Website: macys
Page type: customer-info-address
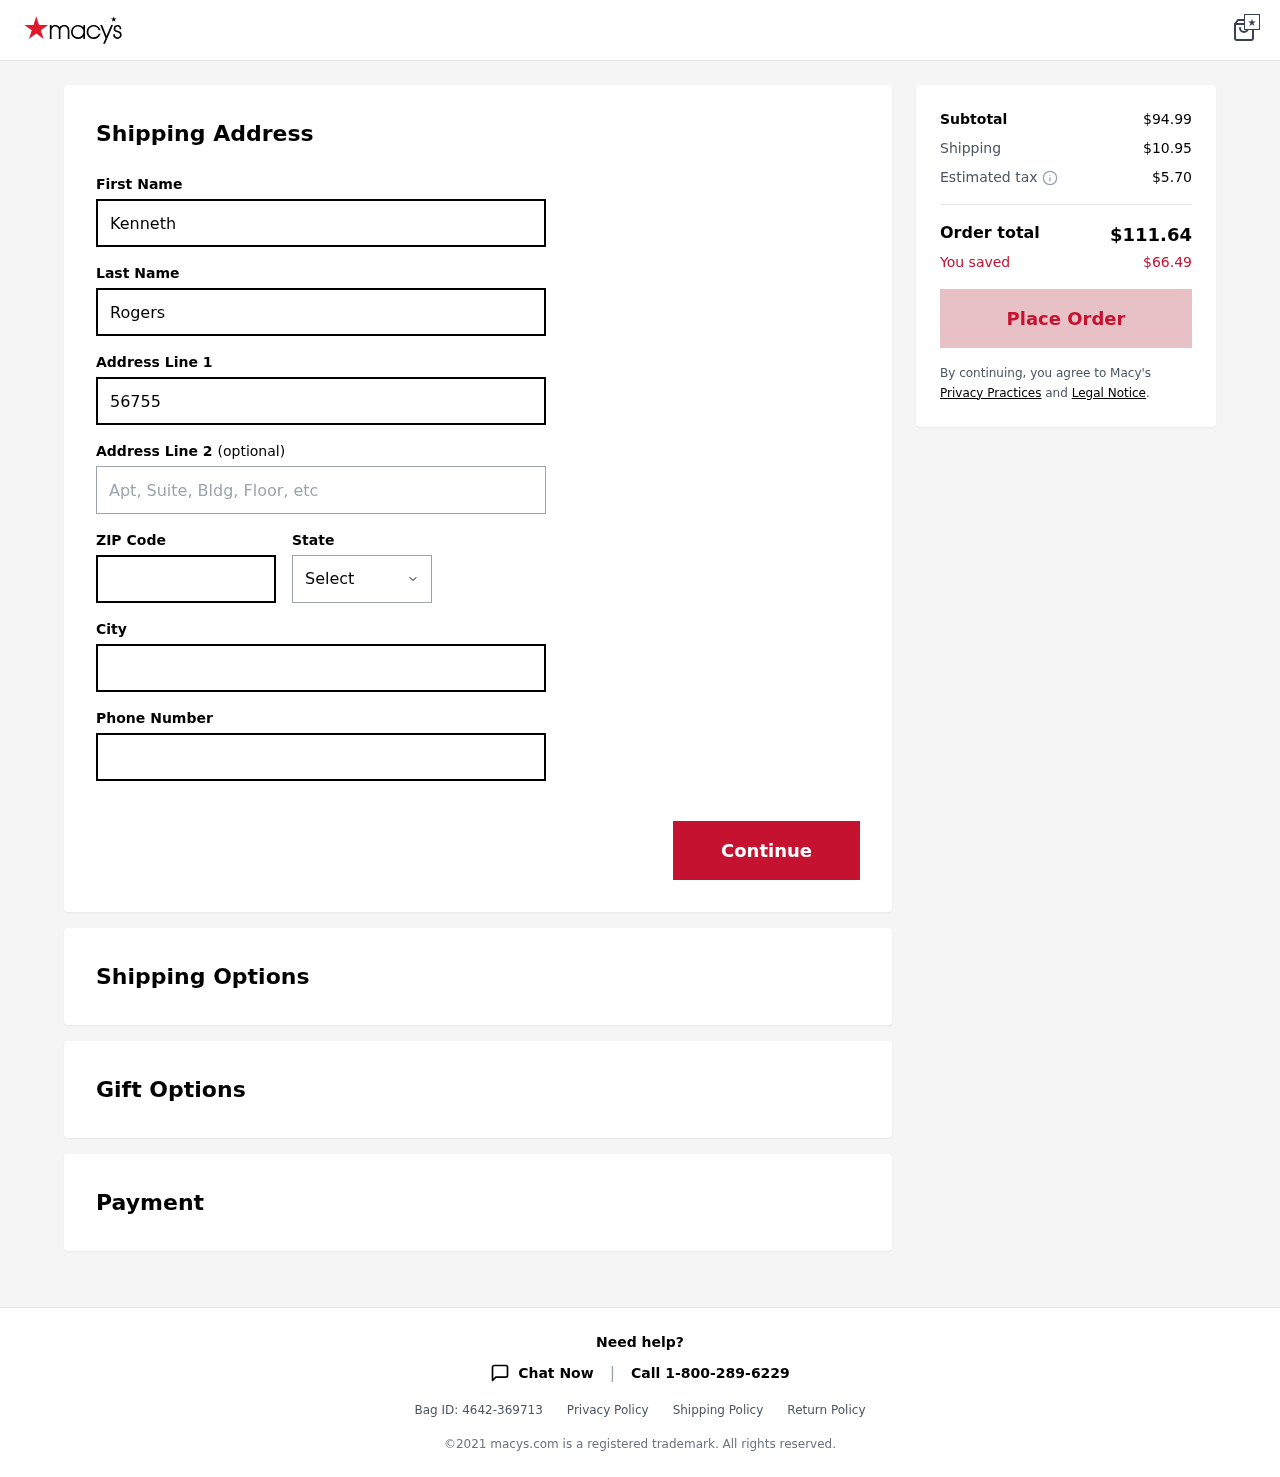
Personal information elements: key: PII_CITY
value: New Larryfurt
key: PII_FIRSTNAME
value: Kenneth
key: PII_LASTNAME
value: Rogers
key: PII_PHONE
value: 8959390084
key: PII_POSTCODE
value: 43402
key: PII_STATE
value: Alaska
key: PII_STREET
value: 56755 Leon Hollow
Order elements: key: ORDER_SUBTOTAL
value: $94.99
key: ORDER_SHIPPING_COST
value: $10.95
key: ORDER_TAX
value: $5.70
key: ORDER_TOTAL
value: $111.64
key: ORDER_SAVINGS
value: $66.49